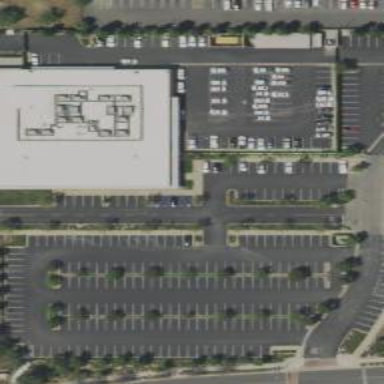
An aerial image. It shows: Parking space.